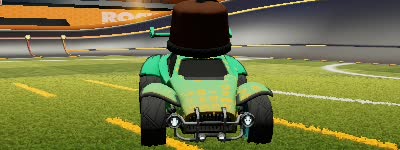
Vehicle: octane